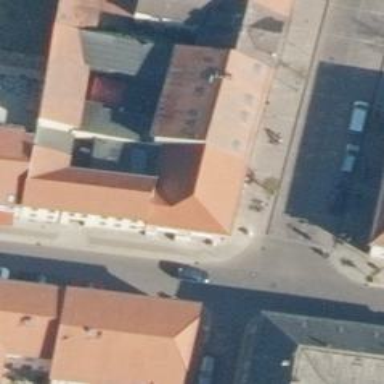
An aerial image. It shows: Restaurant.